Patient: sex M, age 44
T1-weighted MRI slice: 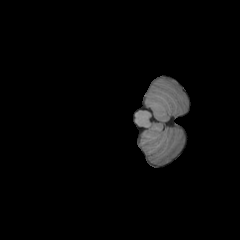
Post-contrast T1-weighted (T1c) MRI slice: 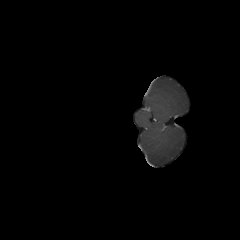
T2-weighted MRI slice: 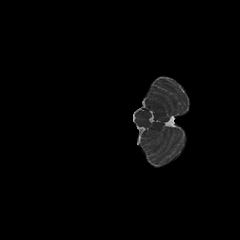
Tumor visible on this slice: no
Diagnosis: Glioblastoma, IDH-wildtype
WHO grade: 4